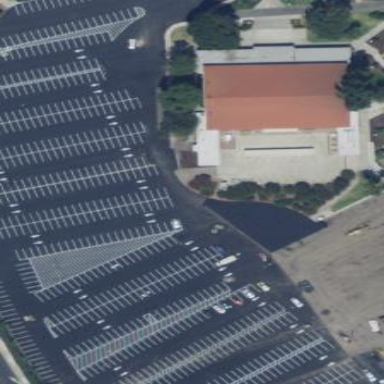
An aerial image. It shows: Parking area with surface.